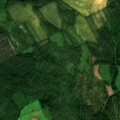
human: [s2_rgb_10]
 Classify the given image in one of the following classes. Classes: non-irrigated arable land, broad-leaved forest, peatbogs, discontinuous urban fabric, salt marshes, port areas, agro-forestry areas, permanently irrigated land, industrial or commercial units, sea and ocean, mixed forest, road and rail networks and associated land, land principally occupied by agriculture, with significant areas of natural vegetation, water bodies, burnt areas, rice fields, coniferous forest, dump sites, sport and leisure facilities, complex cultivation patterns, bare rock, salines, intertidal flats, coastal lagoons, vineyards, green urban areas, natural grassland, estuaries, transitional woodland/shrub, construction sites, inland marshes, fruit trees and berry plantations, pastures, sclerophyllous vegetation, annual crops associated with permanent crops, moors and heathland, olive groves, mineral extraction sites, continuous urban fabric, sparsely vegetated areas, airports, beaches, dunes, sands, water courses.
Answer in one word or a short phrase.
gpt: non-irrigated arable land, coniferous forest, mixed forest, transitional woodland/shrub, peatbogs